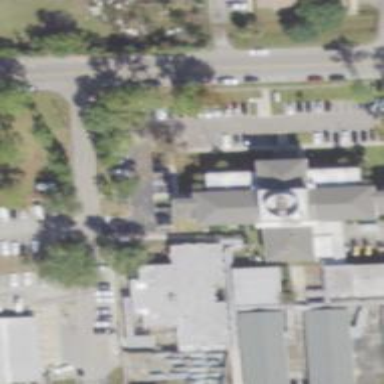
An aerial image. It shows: Police building.